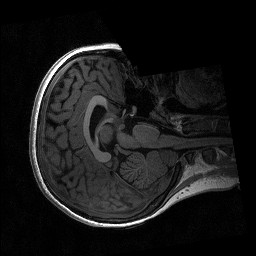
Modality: T1w
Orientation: axial